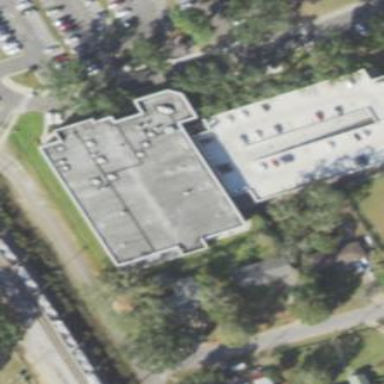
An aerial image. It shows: Office building.